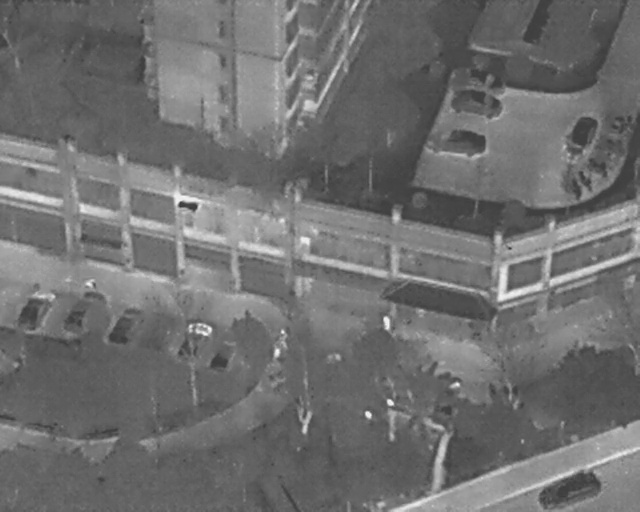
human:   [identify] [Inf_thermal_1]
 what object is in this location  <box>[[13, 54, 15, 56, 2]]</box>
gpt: <ref>1 small person at the left</ref>

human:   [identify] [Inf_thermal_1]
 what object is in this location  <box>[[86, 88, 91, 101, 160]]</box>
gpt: <ref>1 medium car at the bottom right</ref>